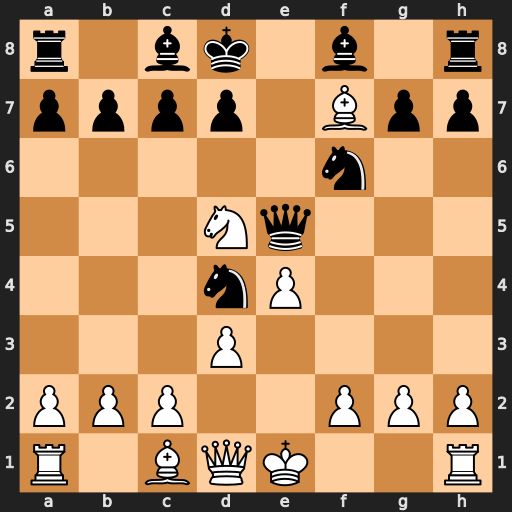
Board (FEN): r1bk1b1r/pppp1Bpp/5n2/3Nq3/3nP3/3P4/PPP2PPP/R1BQK2R
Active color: w
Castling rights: KQ
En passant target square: -
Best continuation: Bf4 Qxf4 Nxf4